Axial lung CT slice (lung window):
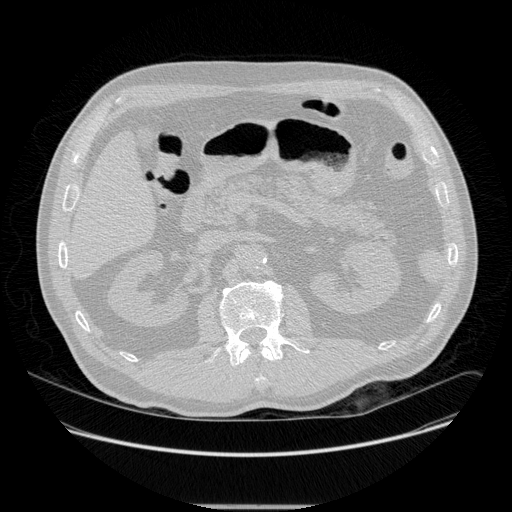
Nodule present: no